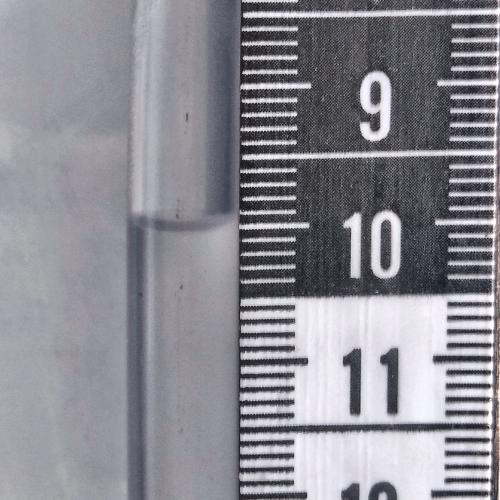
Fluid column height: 10.0 cm